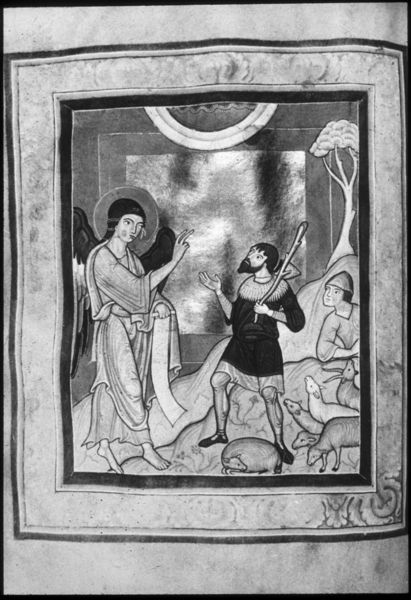
Titel: Perikopenbuch
Institution: Paris, Bibliothèque Nationale
Schlagwörter: baum, berg, flügel, himmel, mann, finger, männer, nacht, paris, tiere, bibel, rahmen, feld, gold, mantel, blatt, stock, engel, bogen, stab, herde, kerze, mond, buch, seite, schwarzweiß, rolle, pergament, heiligenschein, mittelalter, romanik, heiliger, schriftrolle, heilige, bote, schafe, hirte, hirten, schäfer, reliquie, verkündigung, flügek, buchmalerei, manuskript, dirte, pariser perikopenbuch